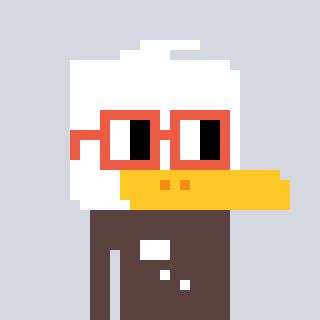
a pixel art character with square orange glasses, a duck-shaped head and a darkbrown-colored body on a cool background